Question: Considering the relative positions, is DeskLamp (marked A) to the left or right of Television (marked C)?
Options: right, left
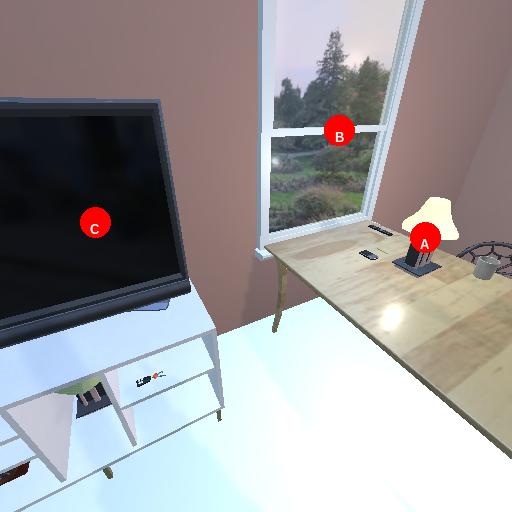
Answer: right